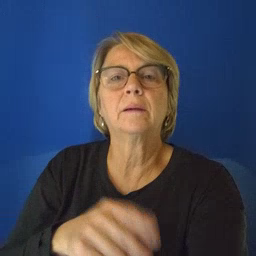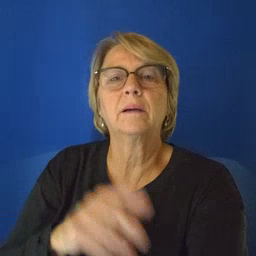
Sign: dad